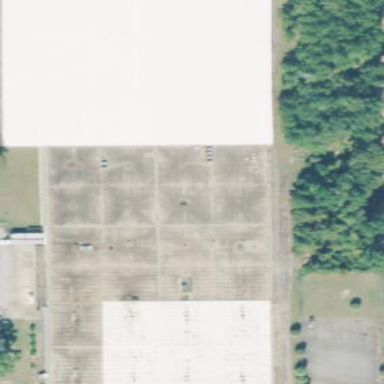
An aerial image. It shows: Industrial building.